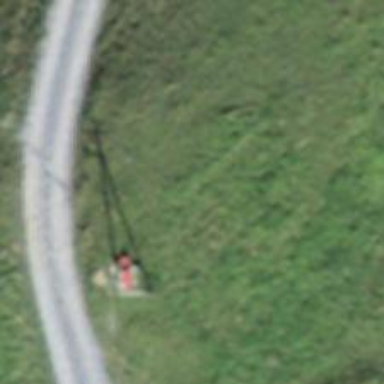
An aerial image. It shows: Red bench.